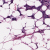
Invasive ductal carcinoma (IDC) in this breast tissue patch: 1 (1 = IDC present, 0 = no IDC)